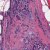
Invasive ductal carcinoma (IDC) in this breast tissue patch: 1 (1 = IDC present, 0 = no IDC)